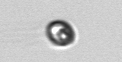
Label: flagellate